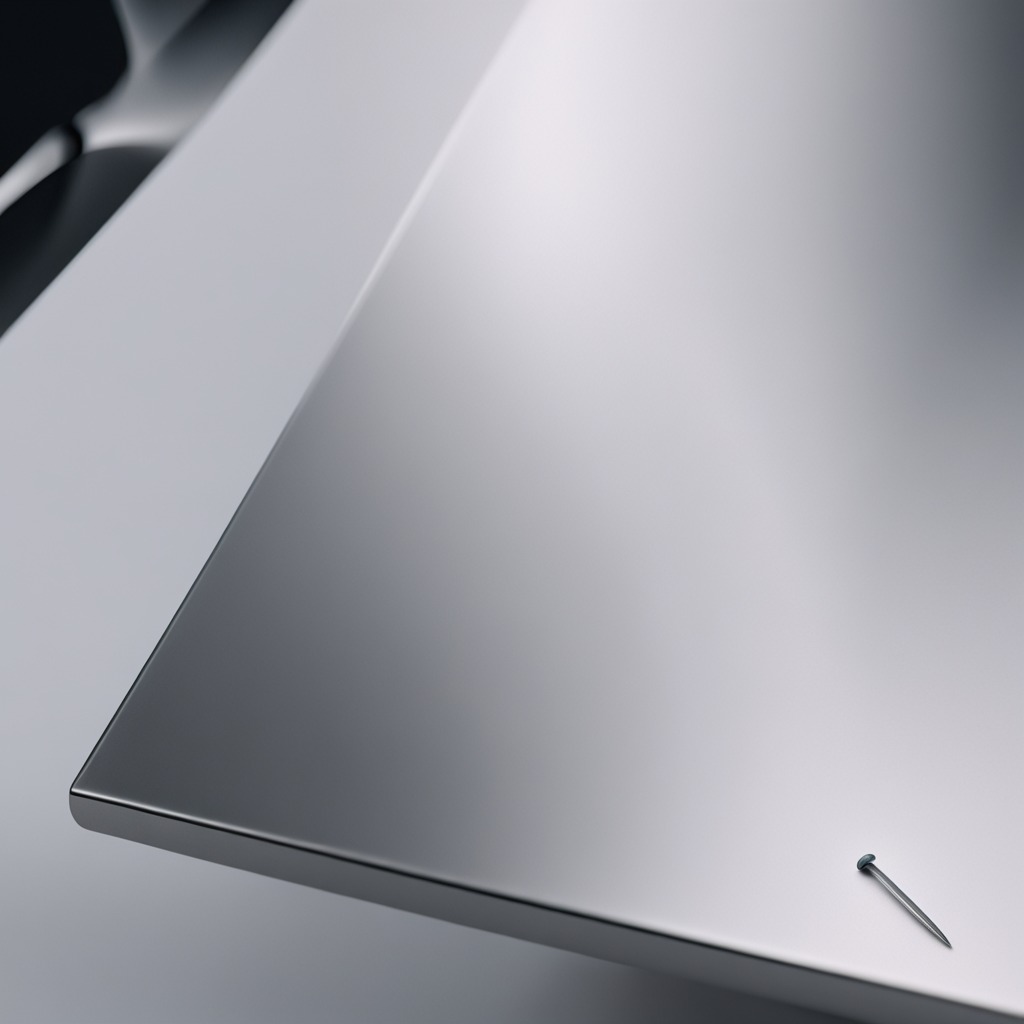
A stainless steel table with an iron nail lying on it in a high-end prototyping lab.